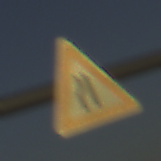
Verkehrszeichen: EinseitigVerengteFahrbahnLinks
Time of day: SunriseSunset
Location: Outdoor (RoadRail)
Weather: Clear
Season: NotSpecified
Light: Natural